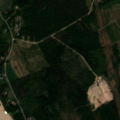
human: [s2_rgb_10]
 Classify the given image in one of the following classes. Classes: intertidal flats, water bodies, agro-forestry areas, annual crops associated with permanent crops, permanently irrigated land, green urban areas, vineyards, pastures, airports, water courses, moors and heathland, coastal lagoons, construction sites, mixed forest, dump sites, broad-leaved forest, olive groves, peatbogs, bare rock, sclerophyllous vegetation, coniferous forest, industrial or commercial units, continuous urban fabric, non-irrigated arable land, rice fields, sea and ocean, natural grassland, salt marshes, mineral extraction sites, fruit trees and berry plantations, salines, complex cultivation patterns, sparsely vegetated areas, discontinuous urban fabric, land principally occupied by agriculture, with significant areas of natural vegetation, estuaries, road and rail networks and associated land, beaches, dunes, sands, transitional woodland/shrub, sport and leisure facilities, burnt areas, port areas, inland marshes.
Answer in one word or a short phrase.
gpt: land principally occupied by agriculture, with significant areas of natural vegetation, coniferous forest, mixed forest, transitional woodland/shrub